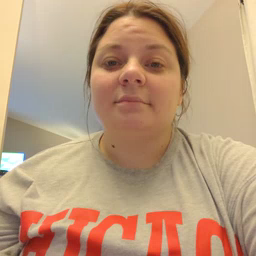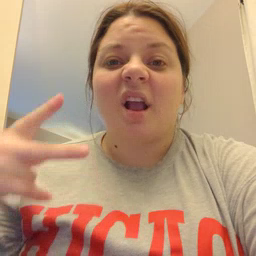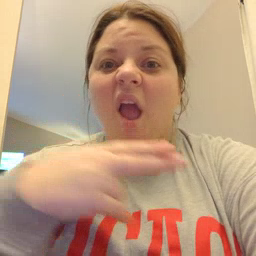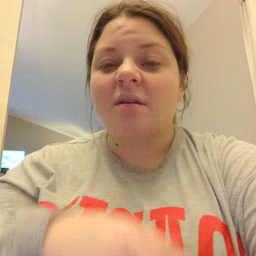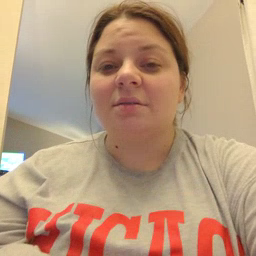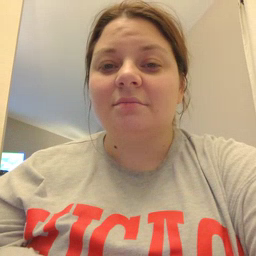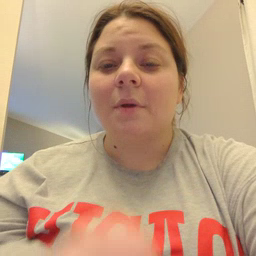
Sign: cut